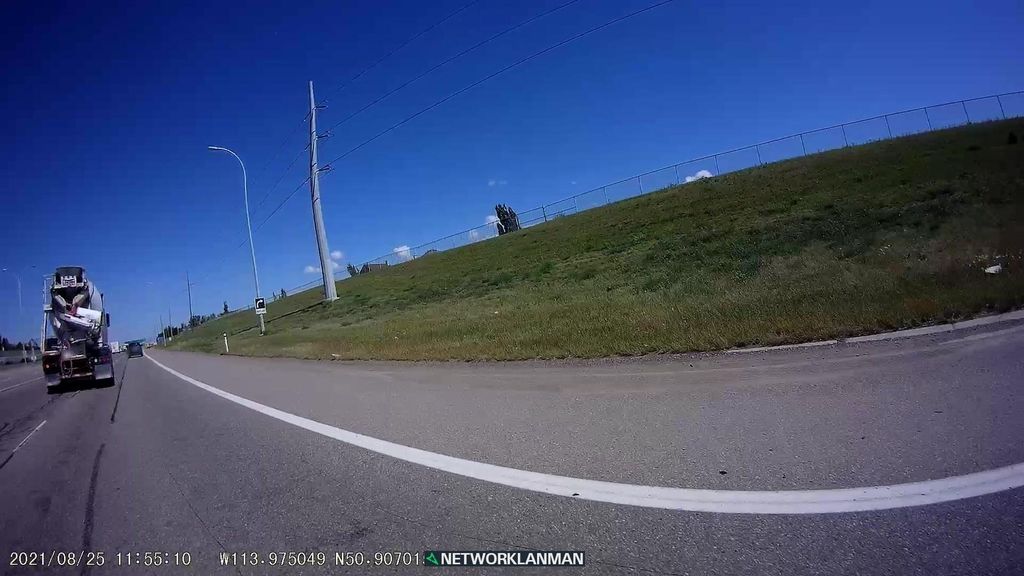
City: calgary